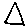
Label: triangle